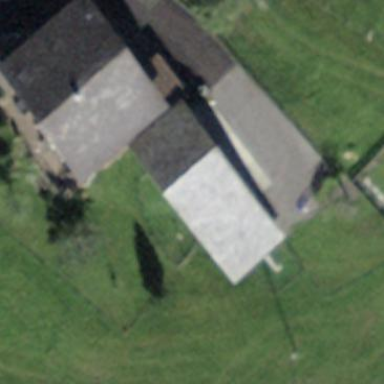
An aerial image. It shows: Rural barn.